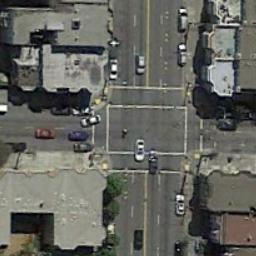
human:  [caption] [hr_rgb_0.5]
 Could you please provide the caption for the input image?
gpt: There are many buildings beside the intersection .

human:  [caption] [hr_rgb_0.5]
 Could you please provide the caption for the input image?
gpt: There are many moving and waiting vehicles on the road at the intersection, Many buildings and some trees around the intersection .

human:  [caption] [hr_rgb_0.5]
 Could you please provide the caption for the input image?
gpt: An intersection with normal traffic is between some dense buildings .

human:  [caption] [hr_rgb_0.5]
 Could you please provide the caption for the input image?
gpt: There are some big trees above the intersection .

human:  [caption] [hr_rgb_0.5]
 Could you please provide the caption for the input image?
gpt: There are some buildings around the intersection .